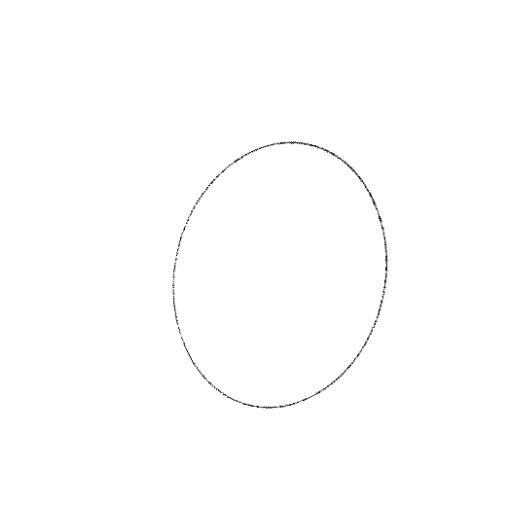
Crossing number: 0